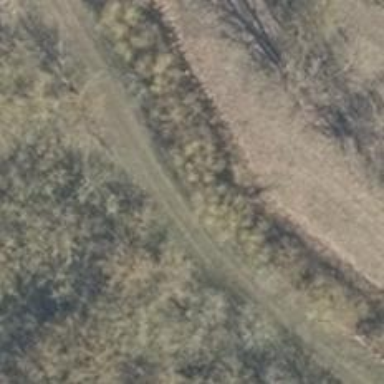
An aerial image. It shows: Grass track road with grade 5 tracktype.